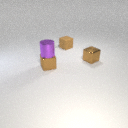
small brown metal cube behind small brown metal cube